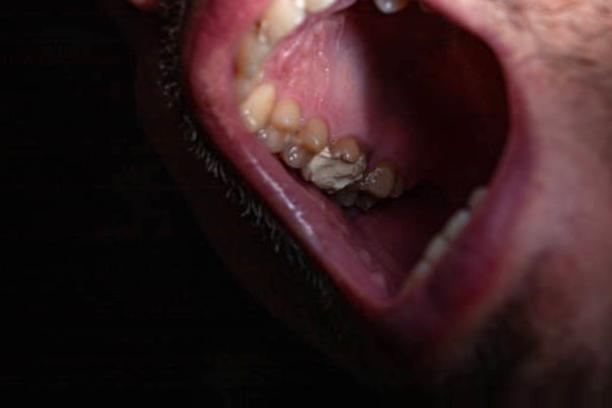
Condition: Caries